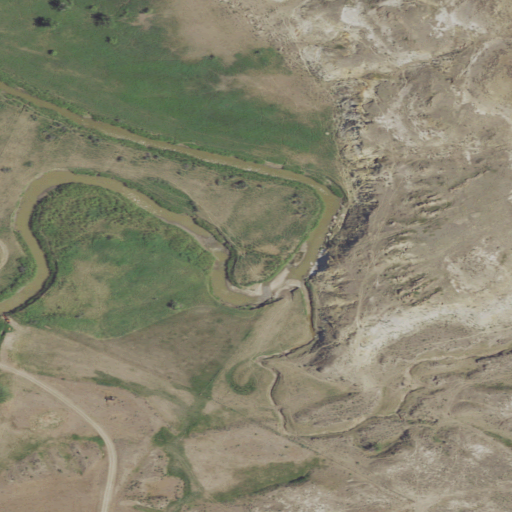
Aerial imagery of valley in Montana named School Section Coulee containing shrub, grassland, woody wetlands, and herbaceous wetlands